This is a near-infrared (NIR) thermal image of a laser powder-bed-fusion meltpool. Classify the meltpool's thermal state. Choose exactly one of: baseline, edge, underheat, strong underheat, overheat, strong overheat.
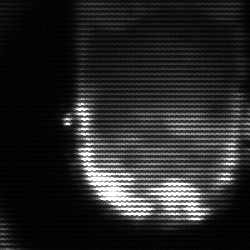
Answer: baseline